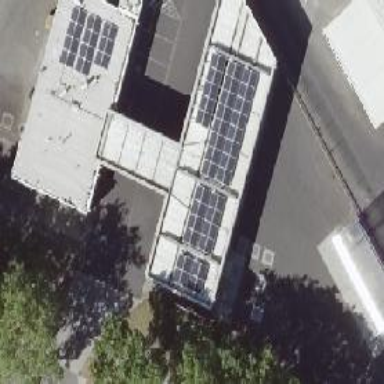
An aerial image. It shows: View of roof of building.